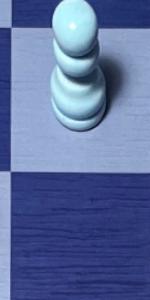
Label: Empty